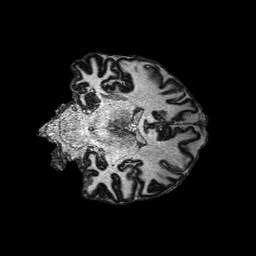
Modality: MP2RAGE
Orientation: coronal